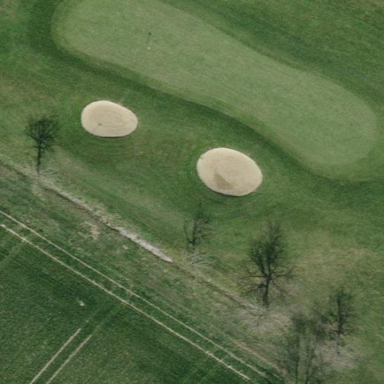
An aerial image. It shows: Golf green.